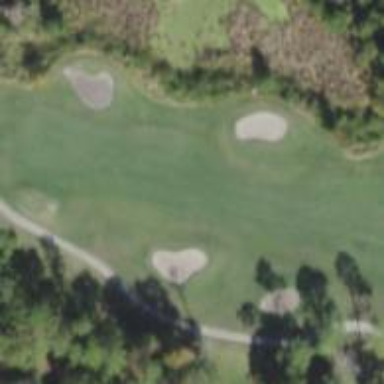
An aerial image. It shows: Golf hole.